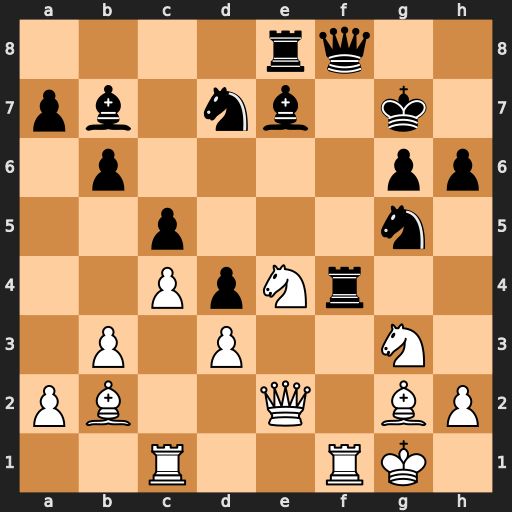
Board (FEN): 4rq2/pb1nb1k1/1p4pp/2p3n1/2PpNr2/1P1P2N1/PB2Q1BP/2R2RK1
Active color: w
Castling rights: -
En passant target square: -
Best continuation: Rxf4 Qxf4 Nxg5 Bxg5 Qxe8 Qe3+ Qxe3